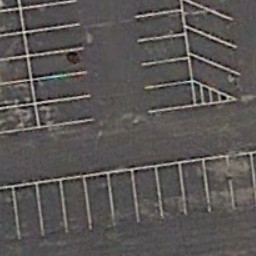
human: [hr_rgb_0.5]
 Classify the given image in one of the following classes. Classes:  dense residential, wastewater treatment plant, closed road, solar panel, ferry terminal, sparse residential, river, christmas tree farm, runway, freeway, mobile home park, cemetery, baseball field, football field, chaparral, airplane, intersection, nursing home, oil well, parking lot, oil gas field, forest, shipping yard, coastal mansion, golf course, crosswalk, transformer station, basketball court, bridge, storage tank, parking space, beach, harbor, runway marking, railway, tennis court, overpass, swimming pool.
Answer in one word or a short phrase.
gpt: parking space